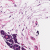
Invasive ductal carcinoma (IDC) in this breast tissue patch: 0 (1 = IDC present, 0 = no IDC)